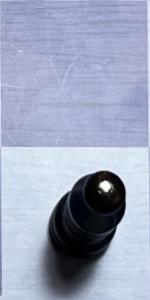
Label: Bishop_Black